Question: I am working through an iOS book and I've been extending an example program for practice when I stumbled into a issue I don't understand completely.
I'm currently working with a UINavigationController that has a rootView, a detailView and a third level view that I intend to turn into a modal view controller.
Everything is working as expected. My rootViewController is a UITableView that allows a user to select a row. The row will open a detailViewController for the given object that displays:
1. Item Title
2. Item Serial Number
3. Item Value
4. Purchase Date
On this DetailViewController there is a "Change Purchase Date" button that presents another ViewController to select a new date:

After Selecting a date and hitting the "Set Purchase Date" button I have the viewWillDisappear method save the changes to the Item Object in the third ViewController and then pop a view off the stack to return to the DetailViewController:
FILE: PurchaseDateViewController.m:
'''
- (void) viewDidDisappear:(BOOL)animated {
[super viewWillDisappear:animated];
// Clear first responder
[[self view] endEditing:YES];
// "Save" the changes made to the creationDate
[_item setDateCreated:[purchaseDatePicker date]];
/* Debugging Log */
// Create a NSDateFormatter that will turn the date into a simple string
NSDateFormatter *dateFormatter = [[NSDateFormatter alloc] init];
[dateFormatter setDateStyle:NSDateFormatterMediumStyle];
[dateFormatter setTimeStyle:NSDateFormatterNoStyle];
// NSLogging
NSLog(@"Original Date: %@", [dateFormatter stringFromDate:_itemsOldDate]);
NSLog(@"DatePicker Date: %@", [dateFormatter stringFromDate:[purchaseDatePicker date]]);
NSLog(@"Stored Date: %@", [dateFormatter stringFromDate:[_item dateCreated]]);
// Reload the DetailViewController to update the changes if the NavigationController is used to return to the DetailViewController
}
#pragma mark Action Methods to Update the Data Source
- (IBAction)setPurchaseDate:(id)sender {
// "Save" the changes made to the creationDate
[_item setDateCreated:[purchaseDatePicker date]];
// Move back 1 level on the NavigationController Stack
[[self navigationController] popViewControllerAnimated:YES];
}
- (void)cancelChange {
// "Reset" the changes made to the creationDate
[_item setDateCreated:_itemsOldDate];
// Move back 1 level on the NavigationController Stack
[[self navigationController] popViewControllerAnimated:YES];
}
'''
All of the methods listed above work.
When using the "Set Purchase Date" button and PurchaseDateViewController is popped off the stack, the DetailViewController is updated immediately.
However, when I press the NavigationController back button, the view is NOT updated and the old date remains present on the DetailViewController. What's really weird is that the Item Object has been updated behind the scenes as my NSLog statements proved. This makes me believe that for some reason -viewWillAppear is not being called again.
This is confirmed if I hit the NavigationController's back button again and reselect the same row. When I take this testing approach, the date is updated to new date when re-entering the DetailViewController from the rootViewController. Since the DetailViewController is removed from the NavigationController stack and then instantiated again (therefore calling the DetailViewController's viewWillAppear again) the change is made.
Why isn't the viewWillLoad method getting called in this case?
How come the change is not present when using the UINavigationControls and is there a way to explicitly reload the view?
What is the recommend approach to overcoming this problem?
While writing this post I did find a way to force the viewWillAppear method to get called, but I feel there must be a more 'standardized' approach to overcoming this issue. What would the best practice be?
Here is the 'cheat' that I used to get around the problem:
'''
PurchaseDateViewController.m
- (void)navigationController:(UINavigationController *)navigationController willShowViewController:(UIViewController *)viewController animated:(BOOL)animated {
[viewController viewWillAppear:animated];
}
- (void) viewDidDisappear:(BOOL)animated {
[super viewWillDisappear:animated];
// Clear first responder
[[self view] endEditing:YES];
// "Save" the changes made to the creationDate
[_item setDateCreated:[purchaseDatePicker date]];
/* Debugging Log */
// Create a NSDateFormatter that will turn the date into a simple string
NSDateFormatter *dateFormatter = [[NSDateFormatter alloc] init];
[dateFormatter setDateStyle:NSDateFormatterMediumStyle];
[dateFormatter setTimeStyle:NSDateFormatterNoStyle];
// NSLogging
NSLog(@"Original Date: %@", [dateFormatter stringFromDate:_itemsOldDate]);
NSLog(@"DatePicker Date: %@", [dateFormatter stringFromDate:[purchaseDatePicker date]]);
NSLog(@"Stored Date: %@", [dateFormatter stringFromDate:[_item dateCreated]]);
// Reload the DetailViewController to update the changes if the NavigationController is used to return to the DetailViewController
[self navigationController:[self navigationController] willShowViewController:_detailViewController animated:YES];
}
'''
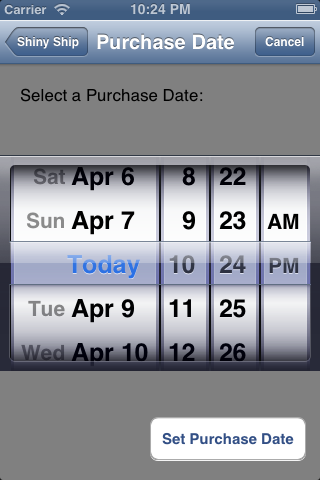
Answer: The will be giving you a problem:
'''
- (void) viewDidDisappear:(BOOL)animated {
[super viewWillDisappear:animated];
'''
Should be
'''
- (void) viewWillDisappear:(BOOL)animated {
[super viewWillDisappear:animated];
'''
Typo? Or does that fix things?